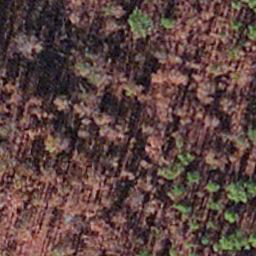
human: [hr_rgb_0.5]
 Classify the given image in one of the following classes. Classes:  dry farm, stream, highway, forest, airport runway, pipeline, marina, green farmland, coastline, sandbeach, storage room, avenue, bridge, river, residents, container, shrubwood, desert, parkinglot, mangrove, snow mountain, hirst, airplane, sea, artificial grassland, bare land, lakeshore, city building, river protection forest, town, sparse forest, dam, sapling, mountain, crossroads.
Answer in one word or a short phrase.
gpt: sapling